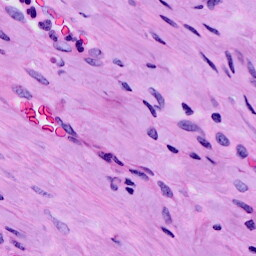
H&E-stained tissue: Cervix